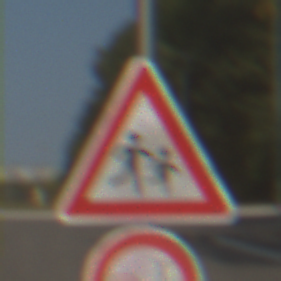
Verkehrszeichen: KinderLinks
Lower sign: VerbotUeberholenEinspurigeFahrzeuge
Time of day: MorningAfternoon
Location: Outdoor (Suburban)
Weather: Clear
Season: NotSpecified
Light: Natural